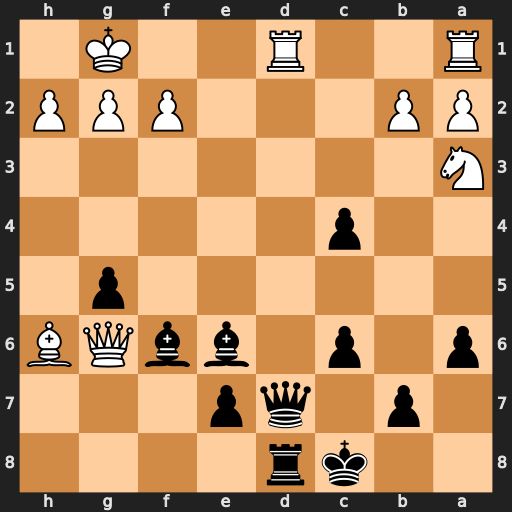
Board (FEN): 2kr4/1p1qp3/p1p1bbQB/6p1/2p5/N7/PP3PPP/R2R2K1
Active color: b
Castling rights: -
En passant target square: -
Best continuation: Qxd1+ Rxd1 Rxd1#